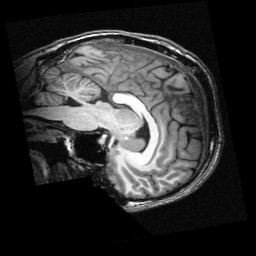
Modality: T1w
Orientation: sagittal
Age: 22
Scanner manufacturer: siemens
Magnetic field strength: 3 T
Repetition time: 2.3 s
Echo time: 0.00336 s